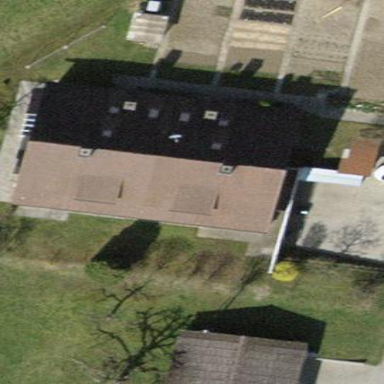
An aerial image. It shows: Semidetached house with gabled roof.